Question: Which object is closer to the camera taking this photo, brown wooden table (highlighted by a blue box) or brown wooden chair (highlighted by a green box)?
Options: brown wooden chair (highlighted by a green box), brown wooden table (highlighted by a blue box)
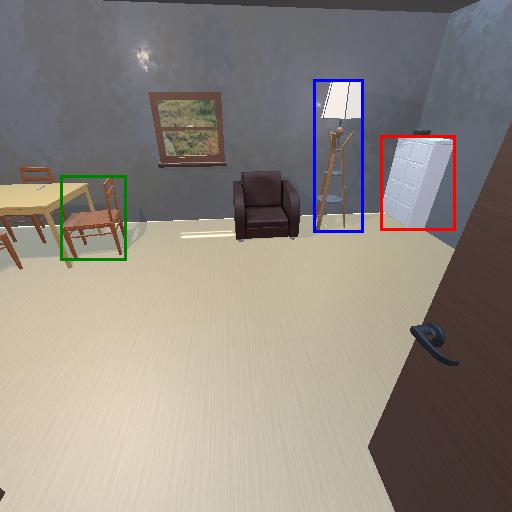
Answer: brown wooden chair (highlighted by a green box)